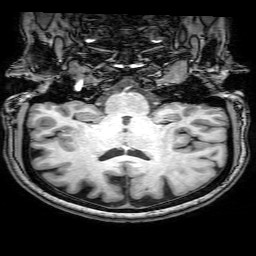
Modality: T1w
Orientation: sagittal
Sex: female
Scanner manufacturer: philips
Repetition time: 0.008065 s
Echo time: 0.00369 s